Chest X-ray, PA view. Patient: 57 years old, sex F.
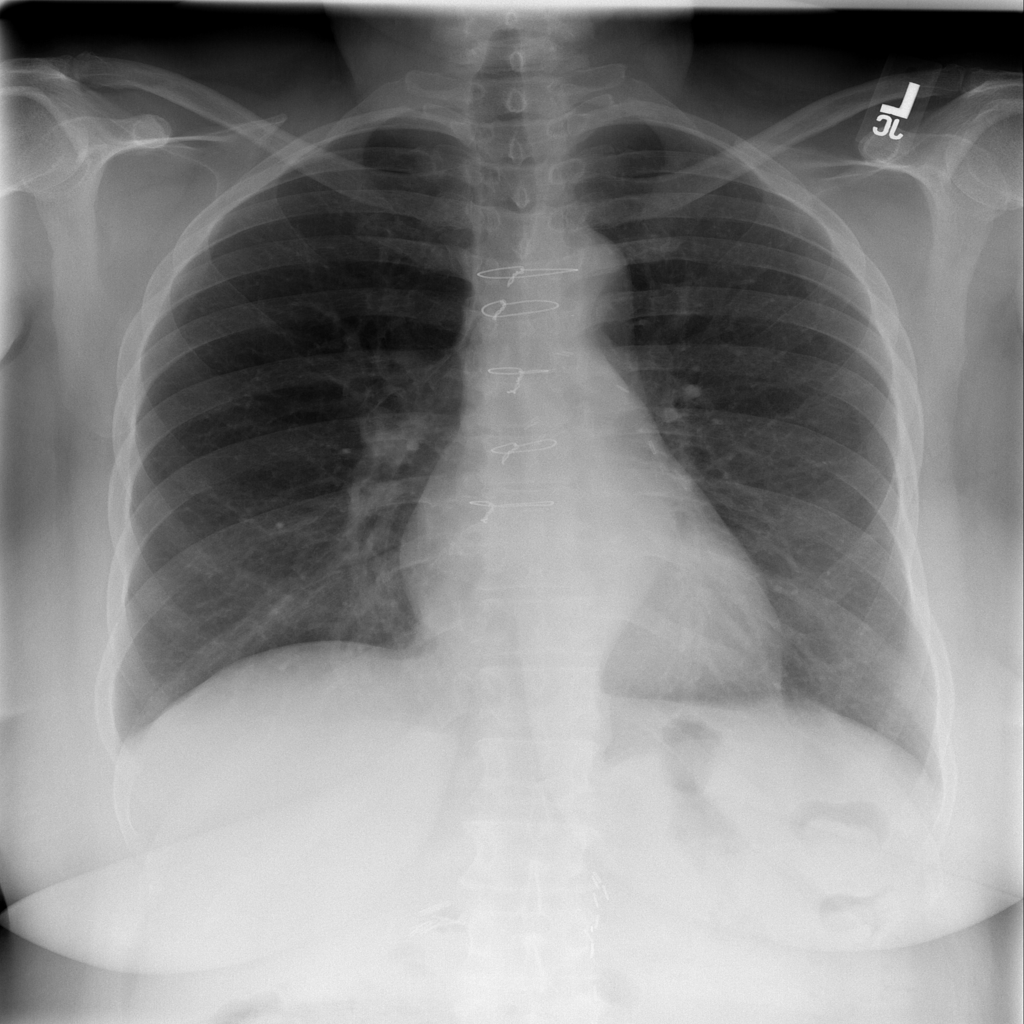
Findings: No Finding